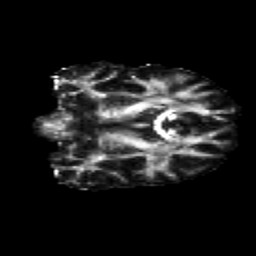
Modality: FA
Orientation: coronal
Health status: healthy
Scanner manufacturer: siemens
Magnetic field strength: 3 T
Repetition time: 12 s
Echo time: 0.092 s